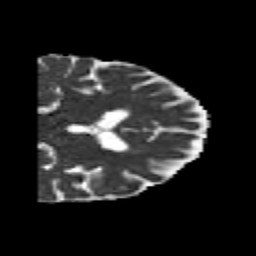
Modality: MD
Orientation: coronal
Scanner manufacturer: siemens
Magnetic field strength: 3 T
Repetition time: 6.8 s
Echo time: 0.093 s